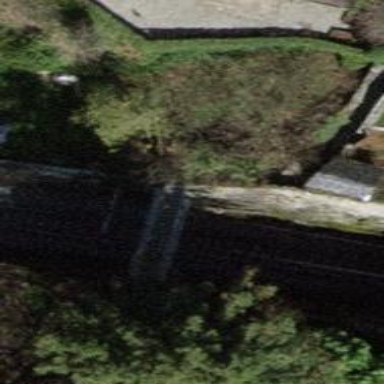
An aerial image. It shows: Footway bridge.